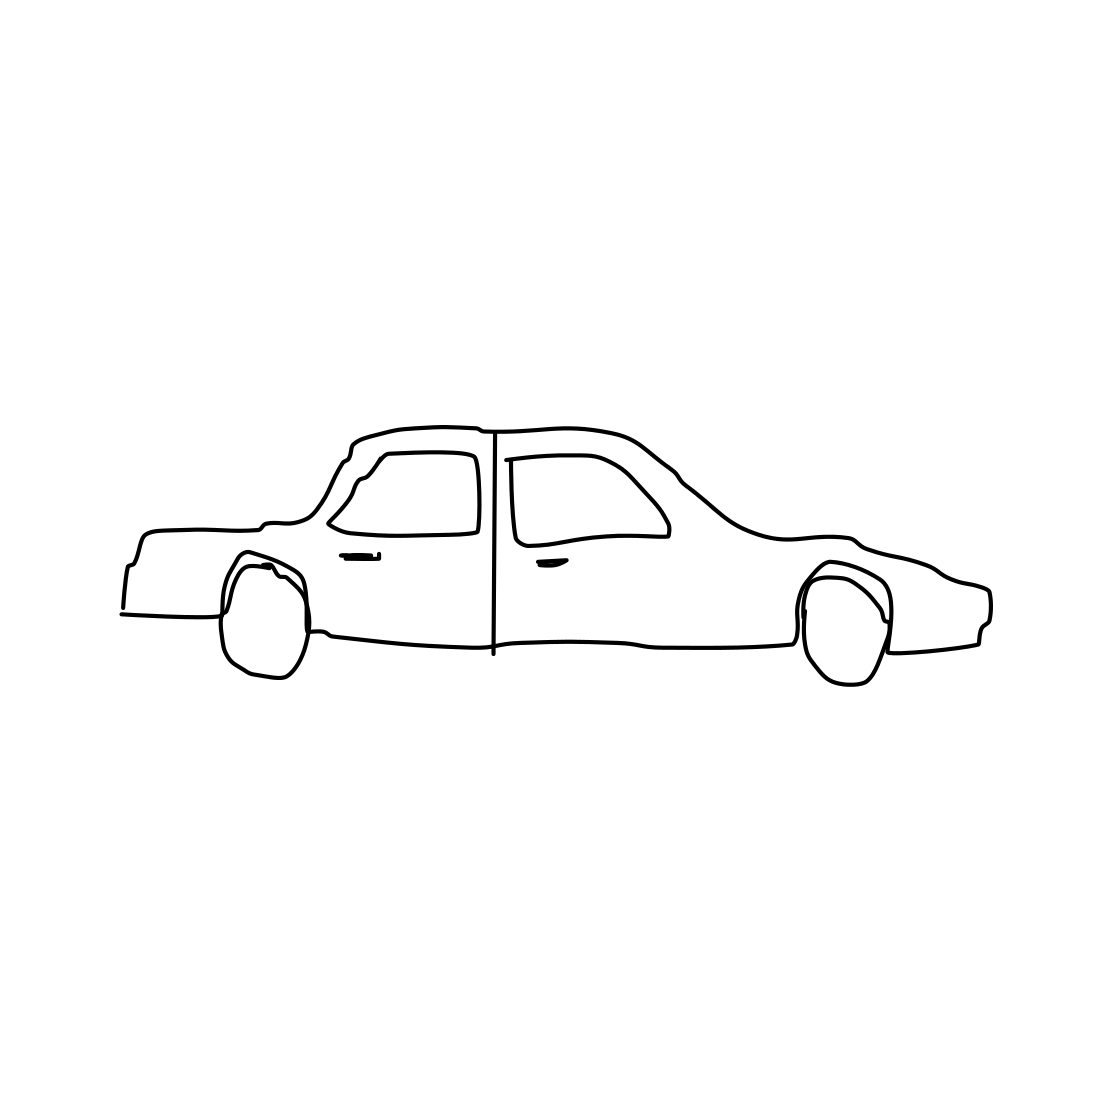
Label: car (sedan)